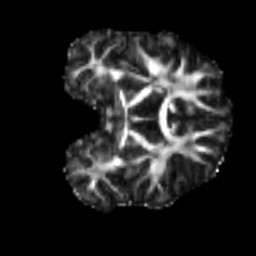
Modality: FA
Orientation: coronal
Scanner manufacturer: siemens
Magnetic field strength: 3 T
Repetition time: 4 s
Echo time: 0.0594 s